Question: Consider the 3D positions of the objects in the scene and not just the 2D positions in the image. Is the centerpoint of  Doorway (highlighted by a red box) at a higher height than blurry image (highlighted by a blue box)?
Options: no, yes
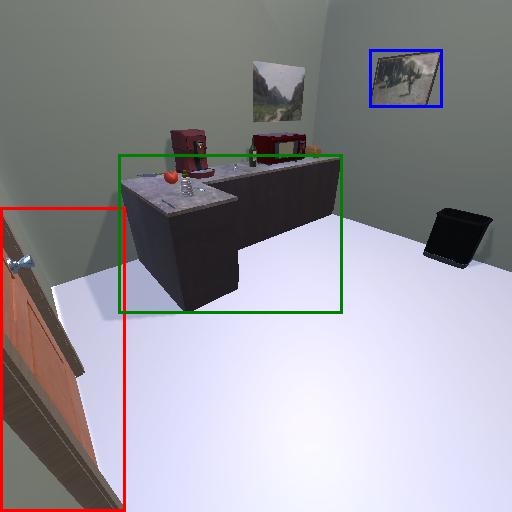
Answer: no